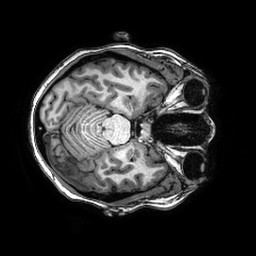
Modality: T1w
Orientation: axial
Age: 44
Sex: female
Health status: healthy